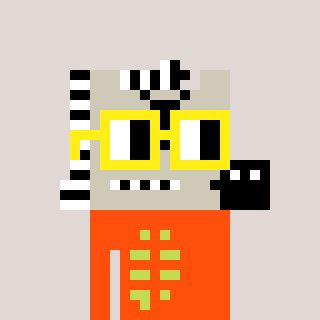
a pixel art character with square yellow glasses, a zebra-shaped head and a orange-colored body on a warm background